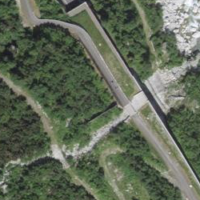
EUNIS habitat code: 23
Species observed at this site:
Sambucus racemosa